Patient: sex M, age 57
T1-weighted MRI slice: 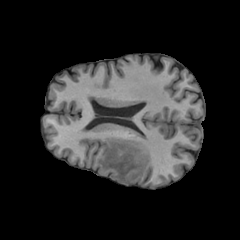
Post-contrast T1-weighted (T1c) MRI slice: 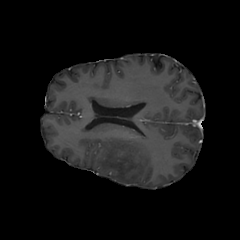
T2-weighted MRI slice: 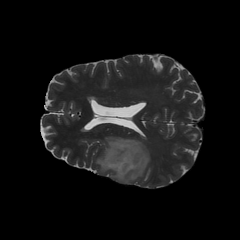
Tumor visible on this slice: yes
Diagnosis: Astrocytoma, IDH-wildtype
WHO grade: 2